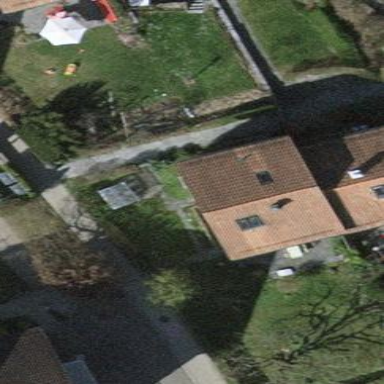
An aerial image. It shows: Simple house.